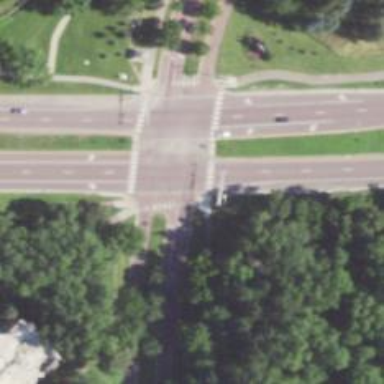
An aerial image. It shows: Marked crossing on asphalt cycleway road.